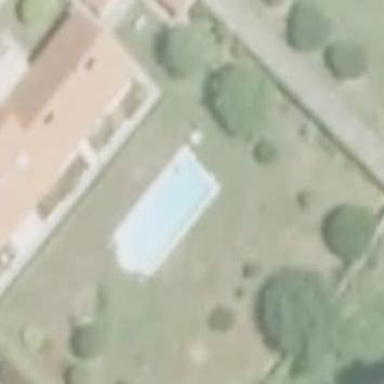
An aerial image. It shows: Swimming pool located in leisure land.